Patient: sex F, age 62
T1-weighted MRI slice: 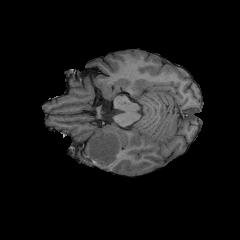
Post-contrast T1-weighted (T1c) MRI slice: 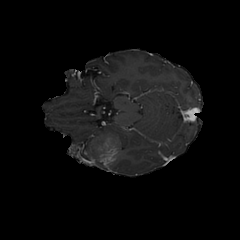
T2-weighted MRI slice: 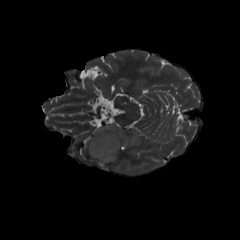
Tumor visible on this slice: yes
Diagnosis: Glioblastoma, IDH-wildtype
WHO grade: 4